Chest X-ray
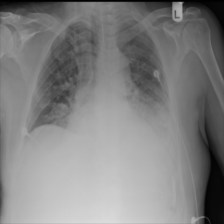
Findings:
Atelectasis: positive
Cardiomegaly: negative
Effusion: positive
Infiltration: positive
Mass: negative
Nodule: negative
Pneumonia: negative
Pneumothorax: negative
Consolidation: negative
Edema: negative
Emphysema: negative
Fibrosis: negative
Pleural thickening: negative
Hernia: negative